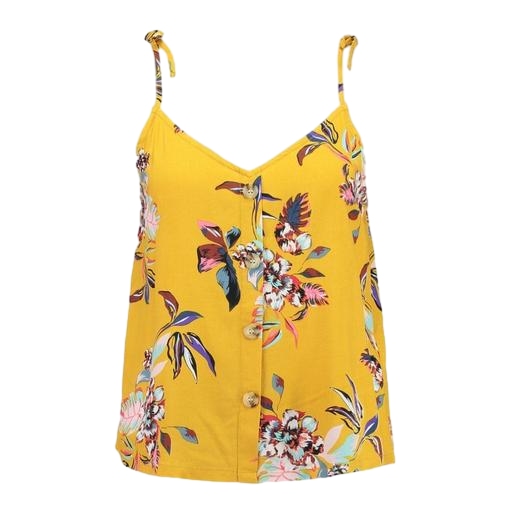
yellow floral strappy v-neck top, yellow floral-print top, floral print tank top, white background